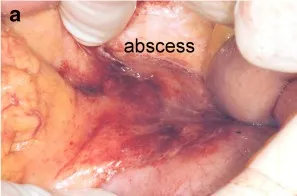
Intraoperative findings. Encapsulated abscesses can be seen on the mesenteric side.
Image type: medical_photograph (other_medical_photograph)